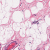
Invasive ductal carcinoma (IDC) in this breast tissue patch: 0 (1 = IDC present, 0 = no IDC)